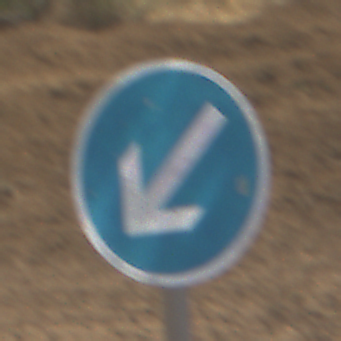
Verkehrszeichen: VorgeschriebeneVorbeifahrtLinks
Umgebung: Outdoor, Nature
Tageszeit: MorningAfternoon
Wetter: PartlyCloudy
Licht: Natural
Jahreszeit: NotSpecified
Kontrast: HighContrast